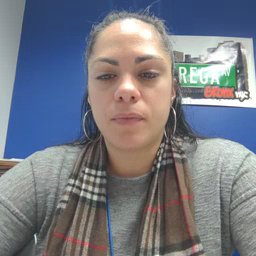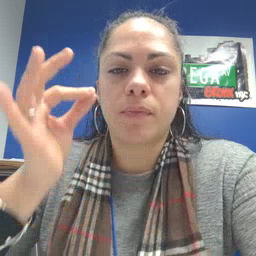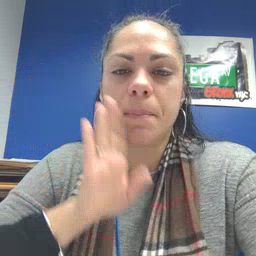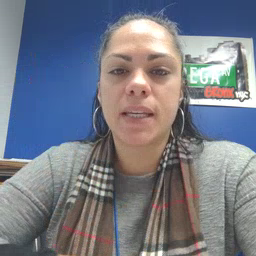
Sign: bee